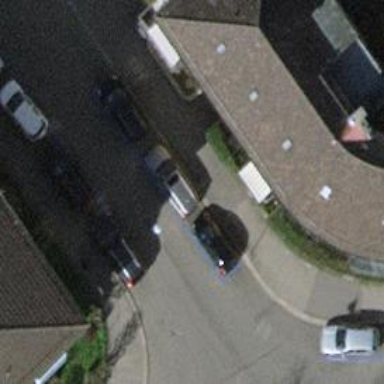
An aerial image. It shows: Parking lane designated for parking.